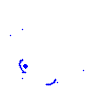
Particle: pion